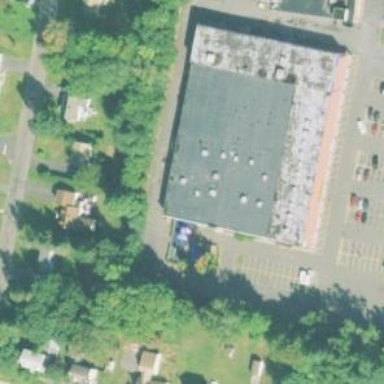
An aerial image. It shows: Kindergarten.